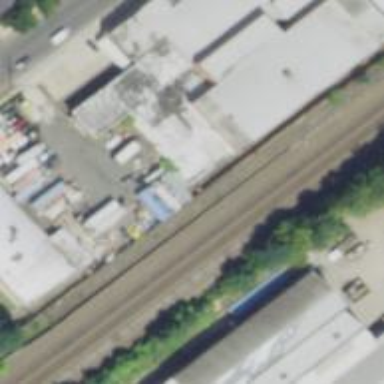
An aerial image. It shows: Railway spur service.